Field crop: maize
Growth stage: 1
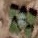
Species: chenopodium